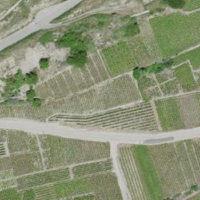
EUNIS habitat code: 40
Species observed at this site:
Clematis vitalba